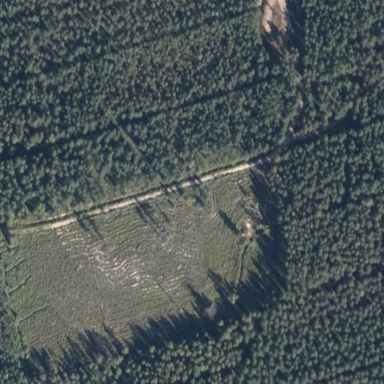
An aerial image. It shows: Clearcut man-made area surrounded by scrub vegetation.